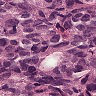
Metastatic tissue present: yes